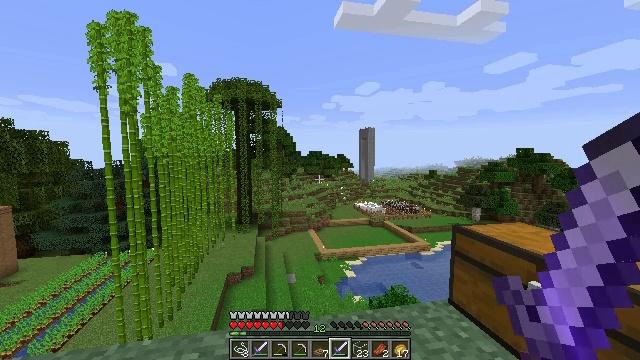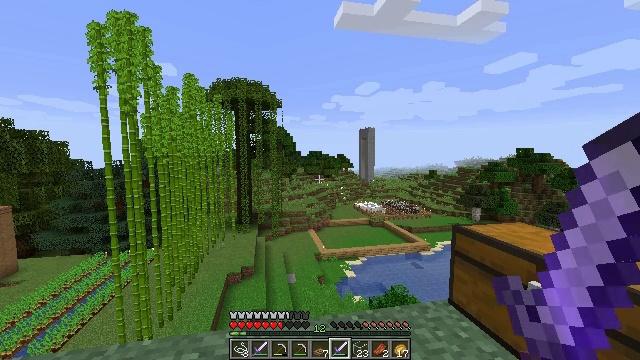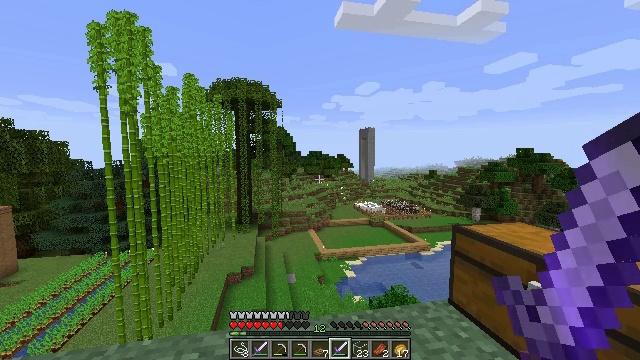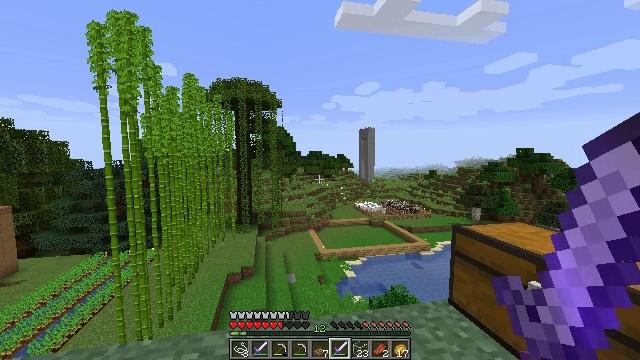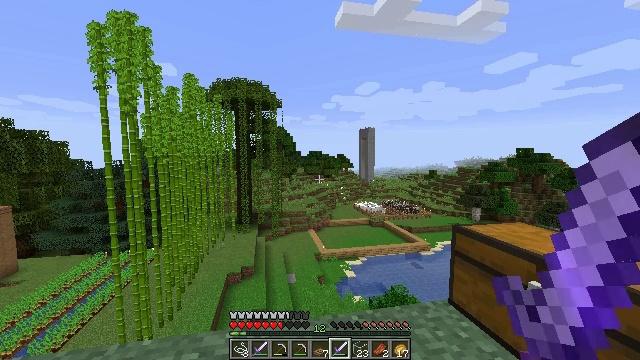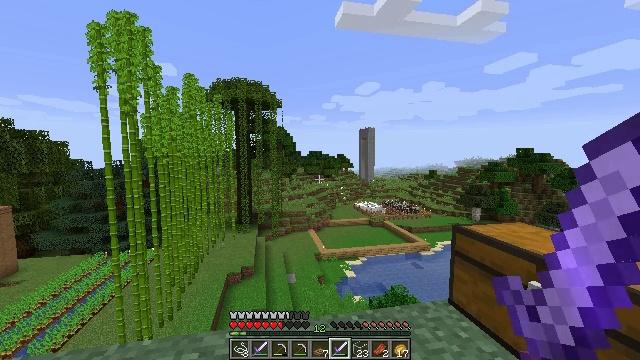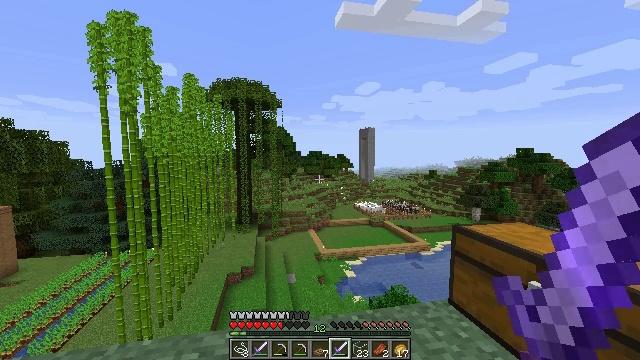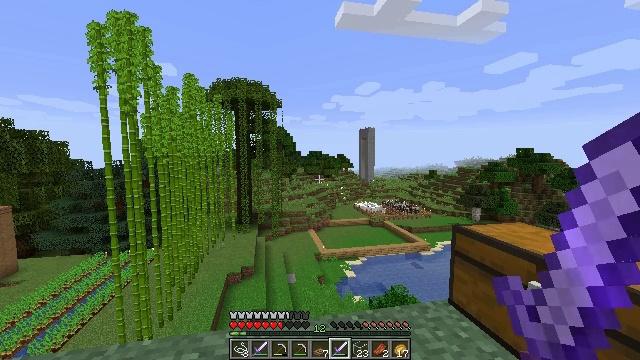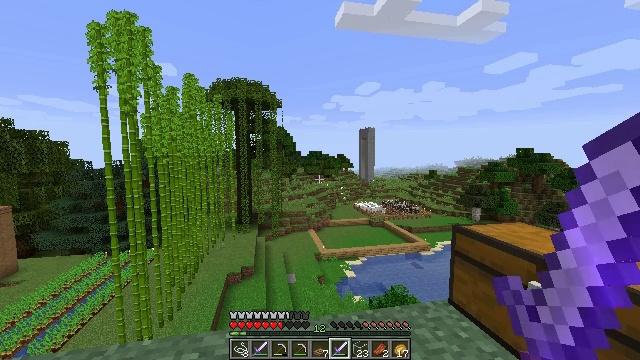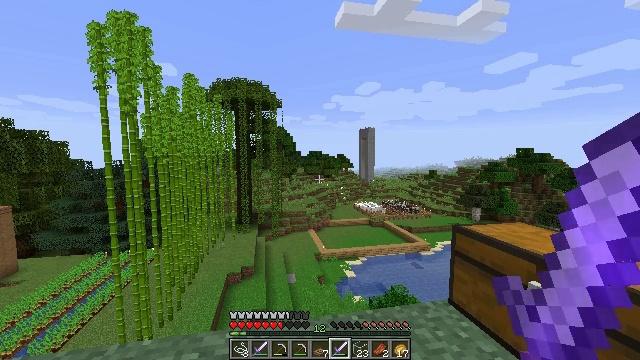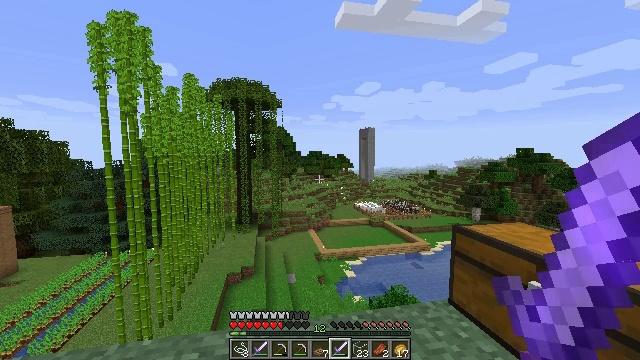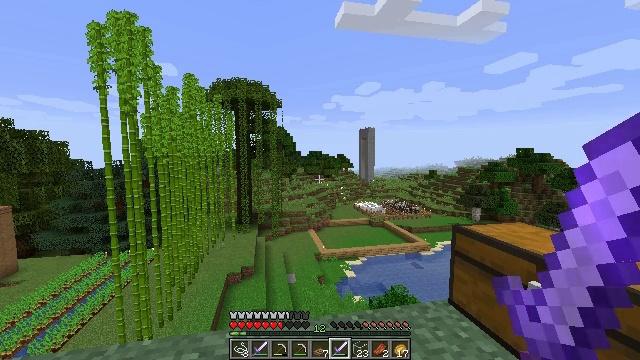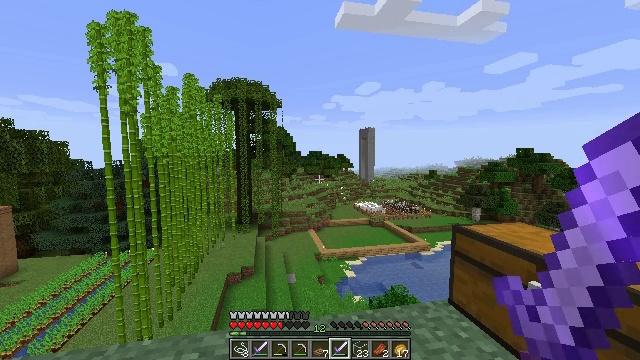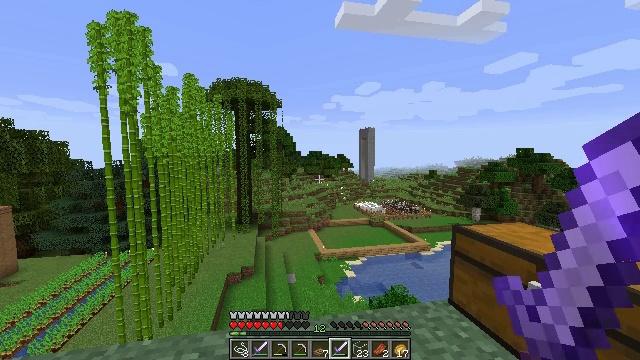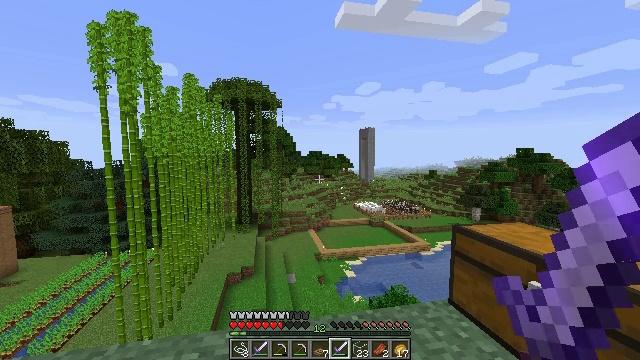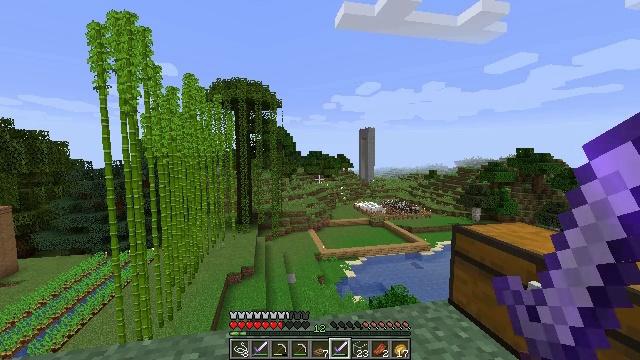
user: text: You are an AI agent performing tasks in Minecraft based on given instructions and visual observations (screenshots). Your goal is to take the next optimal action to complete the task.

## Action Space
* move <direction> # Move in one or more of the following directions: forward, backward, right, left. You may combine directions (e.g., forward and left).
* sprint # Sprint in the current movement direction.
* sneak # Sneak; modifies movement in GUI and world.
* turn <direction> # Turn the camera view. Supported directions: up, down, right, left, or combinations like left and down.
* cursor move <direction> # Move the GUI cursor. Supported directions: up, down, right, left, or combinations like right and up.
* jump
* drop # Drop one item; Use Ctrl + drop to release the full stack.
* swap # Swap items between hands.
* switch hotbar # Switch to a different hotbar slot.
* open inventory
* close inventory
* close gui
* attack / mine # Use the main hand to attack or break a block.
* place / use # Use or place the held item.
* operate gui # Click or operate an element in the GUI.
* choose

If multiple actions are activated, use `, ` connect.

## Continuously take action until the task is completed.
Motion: motion action
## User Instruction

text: Collect paper and leather to make a book.
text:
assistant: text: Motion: no_op
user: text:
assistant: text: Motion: no_op
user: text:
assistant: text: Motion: no_op
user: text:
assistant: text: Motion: no_op
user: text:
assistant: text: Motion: no_op
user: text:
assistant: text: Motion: no_op
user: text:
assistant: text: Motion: no_op
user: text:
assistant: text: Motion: no_op
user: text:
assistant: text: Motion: no_op
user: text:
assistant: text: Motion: no_op
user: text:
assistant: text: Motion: no_op
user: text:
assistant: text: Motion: no_op
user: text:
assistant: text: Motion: no_op
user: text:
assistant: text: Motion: no_op
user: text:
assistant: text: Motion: no_op
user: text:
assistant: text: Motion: no_op
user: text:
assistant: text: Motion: no_op
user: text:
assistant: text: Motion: no_op
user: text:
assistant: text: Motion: no_op
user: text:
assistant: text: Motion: no_op
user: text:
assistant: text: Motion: no_op
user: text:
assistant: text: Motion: no_op
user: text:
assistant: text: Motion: no_op
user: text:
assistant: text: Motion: no_op
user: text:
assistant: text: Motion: no_op
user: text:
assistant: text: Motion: no_op
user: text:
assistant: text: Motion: no_op
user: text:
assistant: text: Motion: no_op
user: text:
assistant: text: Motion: no_op
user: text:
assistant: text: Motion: no_op